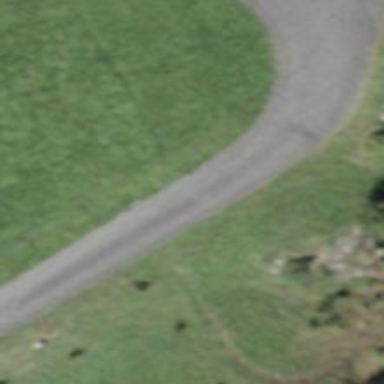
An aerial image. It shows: Smooth asphalt road in residential area.